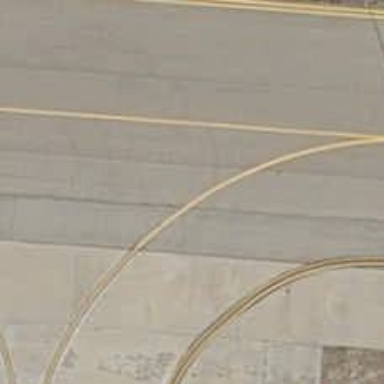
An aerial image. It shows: Image of taxiway at airport.